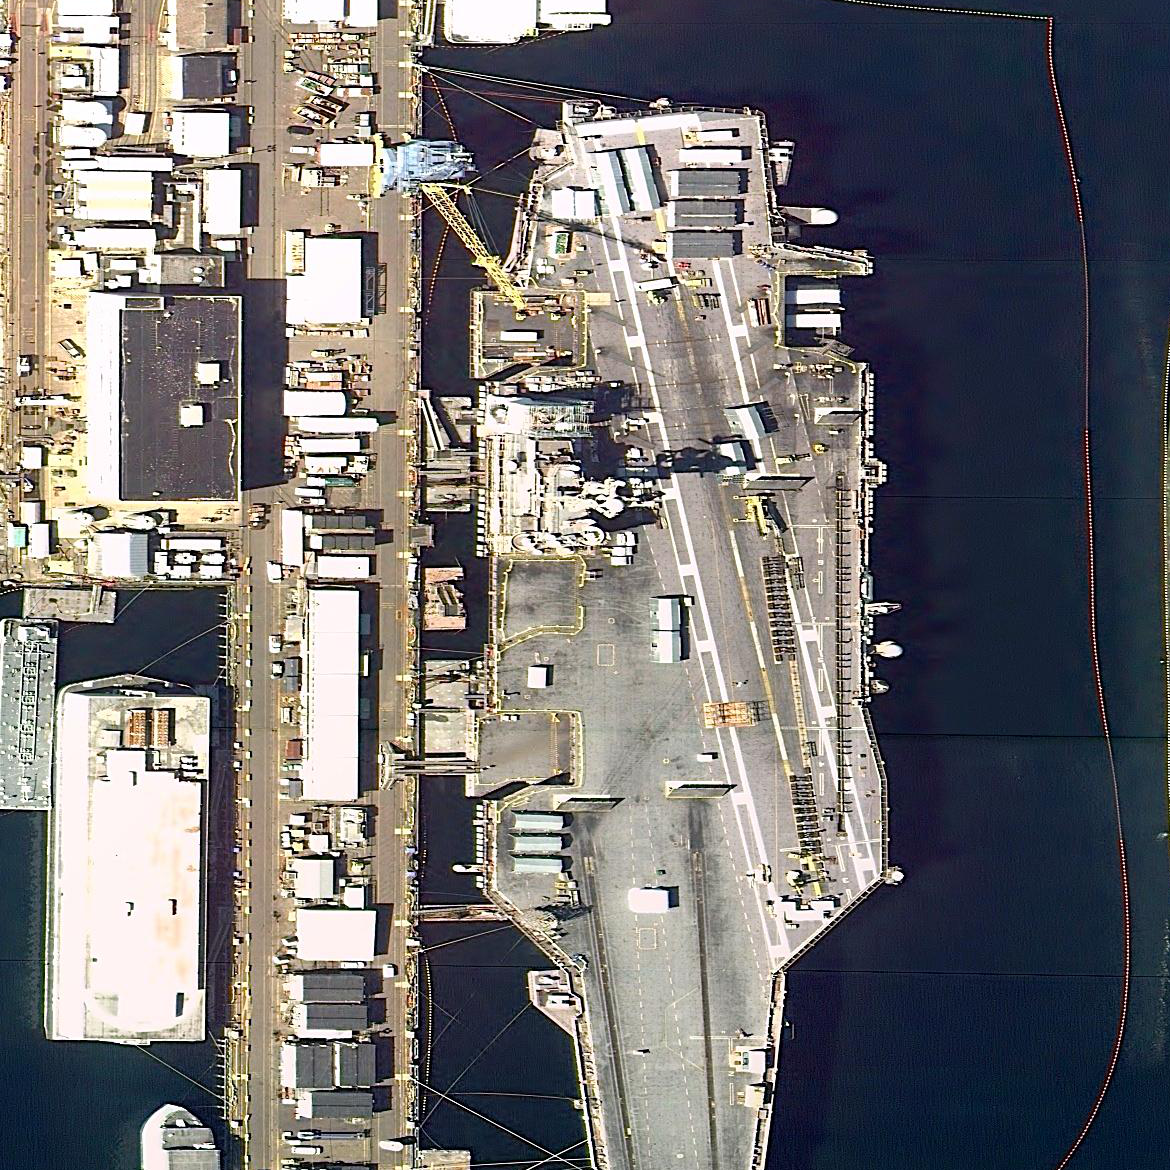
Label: Nimitz-class_aircraft_carrier